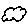
Label: cloud